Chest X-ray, PA view. Patient: 44 years old, sex M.
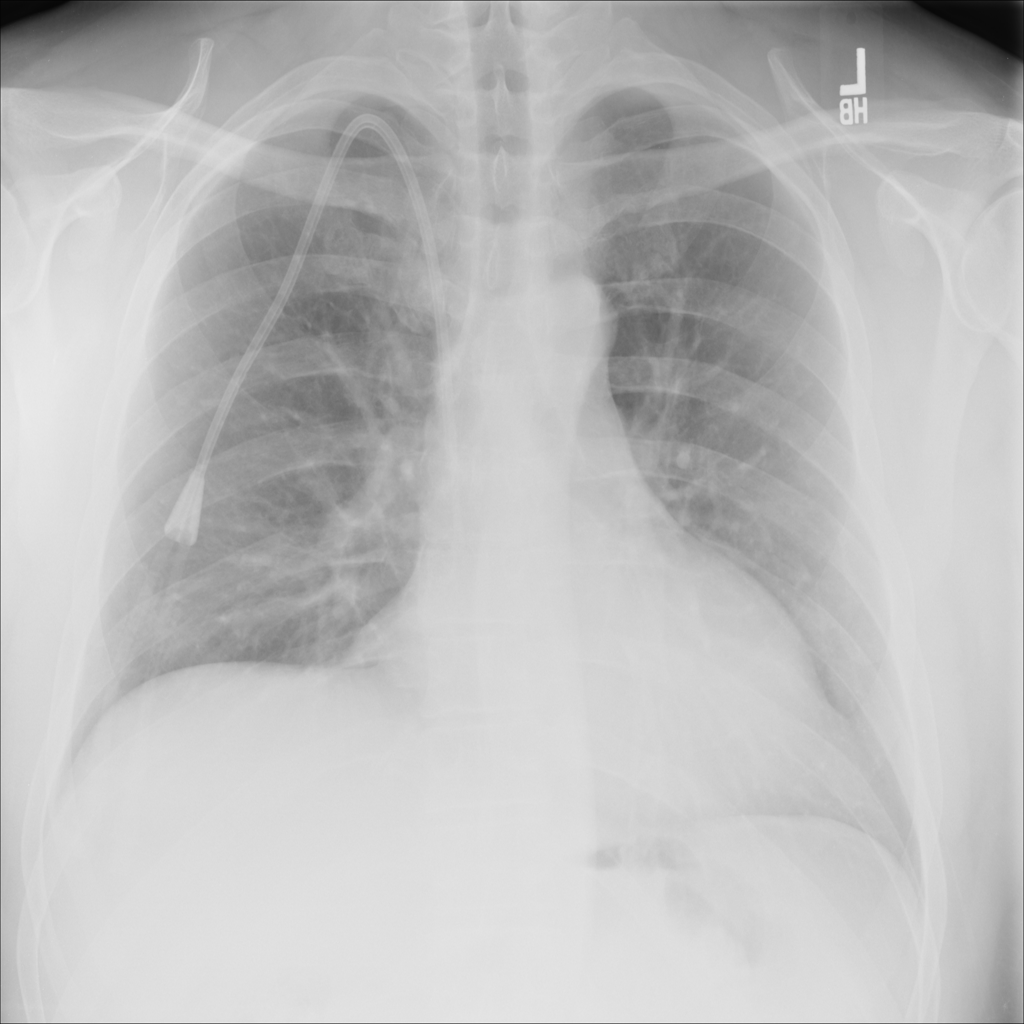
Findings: No Finding